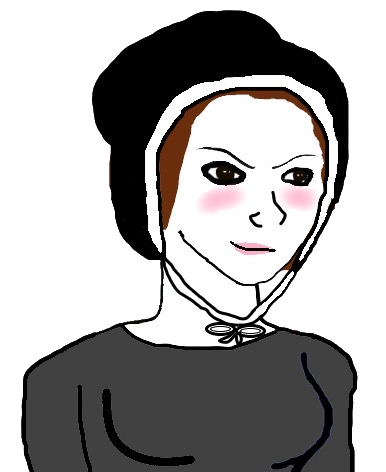
Label: 5_Abusive_Wife